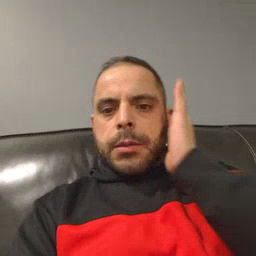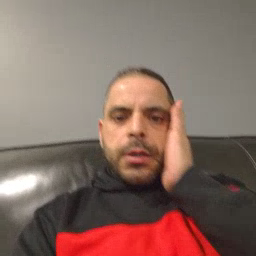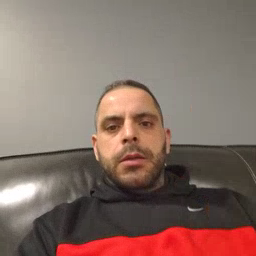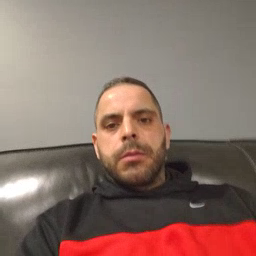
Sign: nap